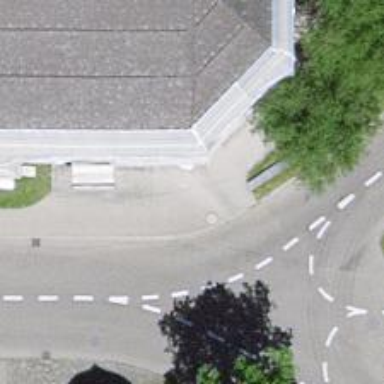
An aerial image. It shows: Asphalt sidewalk.